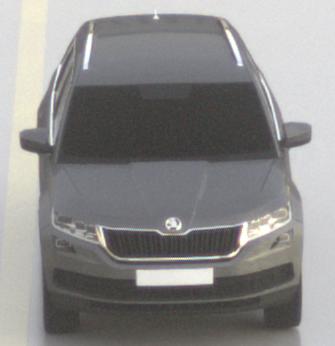
Make: Skoda
Model: Kodiaq 1.4 TSI
Detailed model: Kodiaq
Model produced from: 2017/03
Model produced until: 2018/05
Doors: 5
Color: gray
Road condition: wet road
Daytime: sunrise or sunset
Contrast: low contrast